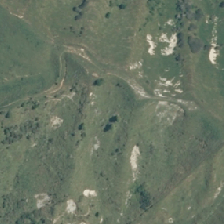
Land cover: low_producing_grassland